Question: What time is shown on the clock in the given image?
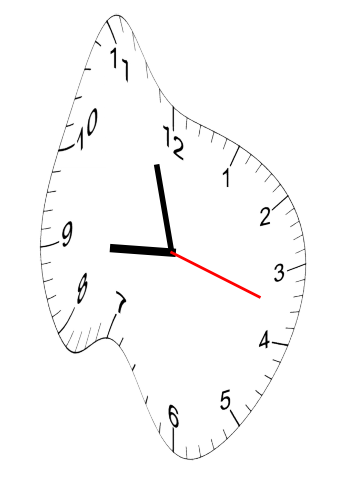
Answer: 08:57:18